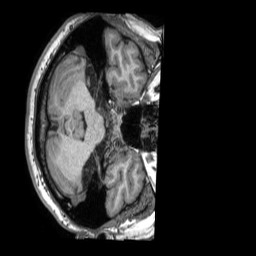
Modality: T1w
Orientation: axial
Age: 50
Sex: male
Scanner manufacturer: philips
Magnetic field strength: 1.5 T
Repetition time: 0.007345 s
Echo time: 0.00334 s